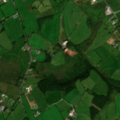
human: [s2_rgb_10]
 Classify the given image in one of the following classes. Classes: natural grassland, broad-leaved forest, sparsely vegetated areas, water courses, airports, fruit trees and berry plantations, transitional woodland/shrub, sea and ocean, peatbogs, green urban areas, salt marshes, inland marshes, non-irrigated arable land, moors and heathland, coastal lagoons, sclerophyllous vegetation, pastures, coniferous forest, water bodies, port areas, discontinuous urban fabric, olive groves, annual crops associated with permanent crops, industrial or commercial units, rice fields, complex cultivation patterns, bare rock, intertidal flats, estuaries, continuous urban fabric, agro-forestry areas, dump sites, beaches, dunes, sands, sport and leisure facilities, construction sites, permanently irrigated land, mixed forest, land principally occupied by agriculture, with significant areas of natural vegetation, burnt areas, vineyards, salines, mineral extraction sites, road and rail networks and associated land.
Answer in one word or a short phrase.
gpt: pastures, land principally occupied by agriculture, with significant areas of natural vegetation